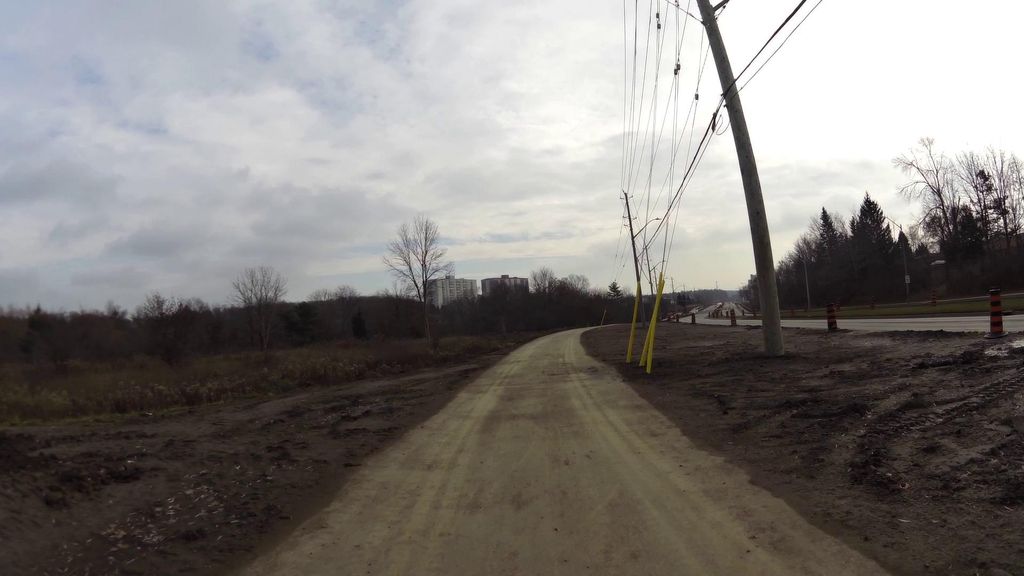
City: kitchener-waterloo